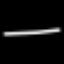
Label: line